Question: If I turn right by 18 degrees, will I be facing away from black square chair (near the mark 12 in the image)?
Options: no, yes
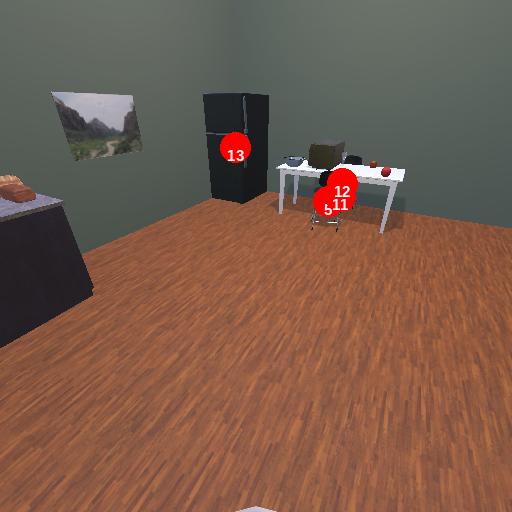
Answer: no